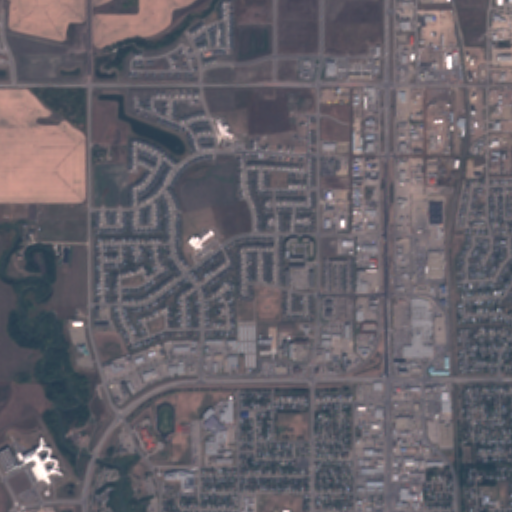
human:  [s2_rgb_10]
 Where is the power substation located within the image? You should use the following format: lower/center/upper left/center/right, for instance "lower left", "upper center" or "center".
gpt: The power substation is located in the lower center of the image.
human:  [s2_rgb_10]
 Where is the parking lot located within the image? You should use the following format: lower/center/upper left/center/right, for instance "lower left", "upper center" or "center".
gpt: There is no parking lot in the image.